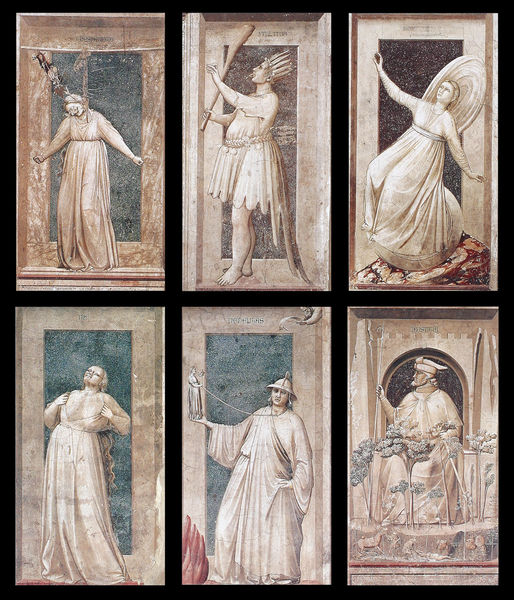
Titel: Arenakapelle / Scrovegni-Kapelle
Künstler: Giotto di Bondone
Standort: Padua, Arenakapelle (EU - I - Venetien)
Schlagwörter: baum, blau, feuer, gemälde, mann, bäume, frauen, menschen, braun, brust, fenster, frau, haar, hut, hüte, kleid, männer, tür, weiss, rot, tier, tiere, beige, teppich, mütze, mützen, blass, federn, natur, figur, gewand, gewänder, personen, person, pflanzen, tanzen, renaissance, rosa, stock, engel, kopfbedeckung, bilder, bogen, leine, grisaille, figuren, rundbogen, dick, bauch, tor, eingang, rechteck, torbogen, knüppel, helm, quadrate, wandbilder, fresken, fresko, aufgehängt, sechs, madonna, sünde, keule, quadrat, gefallen, indianer, einzeln, apostel, sünden, sünder, mini, gehängt, menshcen, grisaillen, erhängt, klid, einzelne, 6